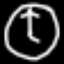
Label: clock